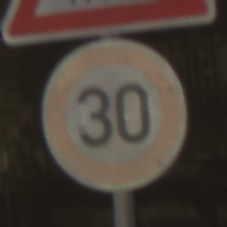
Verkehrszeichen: Geschwindigkeit30
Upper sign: ViehtriebLinks
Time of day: Night
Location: Outdoor (Urban)
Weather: PartlyCloudy
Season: NotSpecified
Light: Artificial